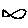
Label: fish